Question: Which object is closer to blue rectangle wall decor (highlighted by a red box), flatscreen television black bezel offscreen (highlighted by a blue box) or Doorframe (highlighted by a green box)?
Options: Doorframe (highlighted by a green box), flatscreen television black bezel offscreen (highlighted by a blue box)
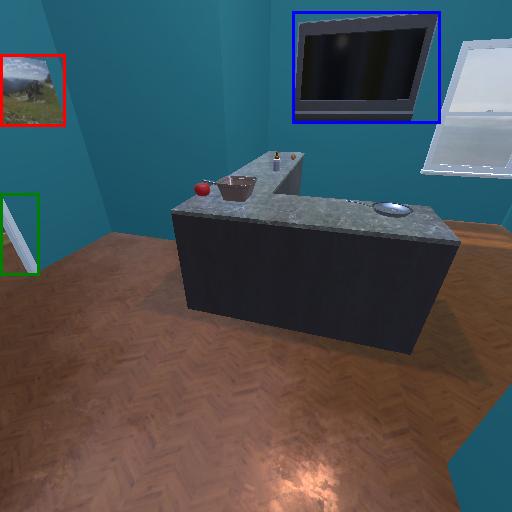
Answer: Doorframe (highlighted by a green box)